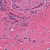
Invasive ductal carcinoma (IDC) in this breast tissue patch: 0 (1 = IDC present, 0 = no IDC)